Question: After ready the documentation about the any() function of the <URL>
Any() is supposed to return true if it find the object matching a condition
I have a list of article and before to add an article in the list I want to check if this article is already in my list.
'''
foreach (Article a in _lstArticleTemp)
{
if (_lstMarqueTemp.Any(item => item == a.Marque))
_lstMarqueTemp.Add(a.Marque);
}
'''
But it saying : the result of the expression is always "false" since a value of type int is never equal to null of type int?

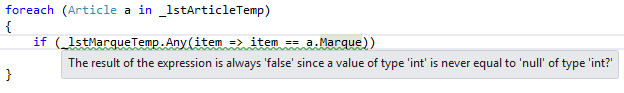
Answer: The warning is improper. There is nothing wrong with that code; it will function properly because the '==' operator for 'int' (and all other value types) is lifted to support nullable values.